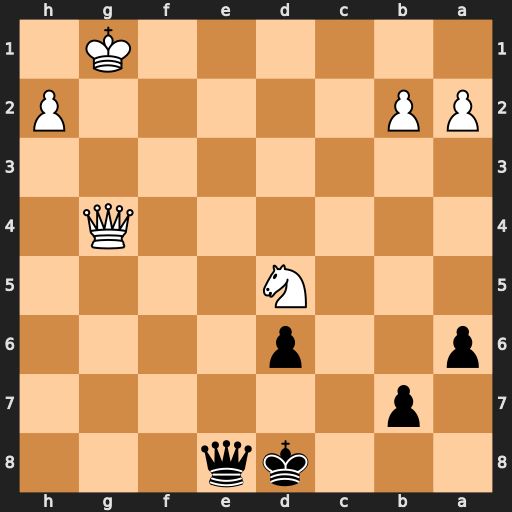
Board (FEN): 3kq3/1p6/p2p4/3N4/6Q1/8/PP5P/6K1
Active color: b
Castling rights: -
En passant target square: -
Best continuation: Qe1+ Kg2 Qd2+ Kg3 Qxd5